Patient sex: F
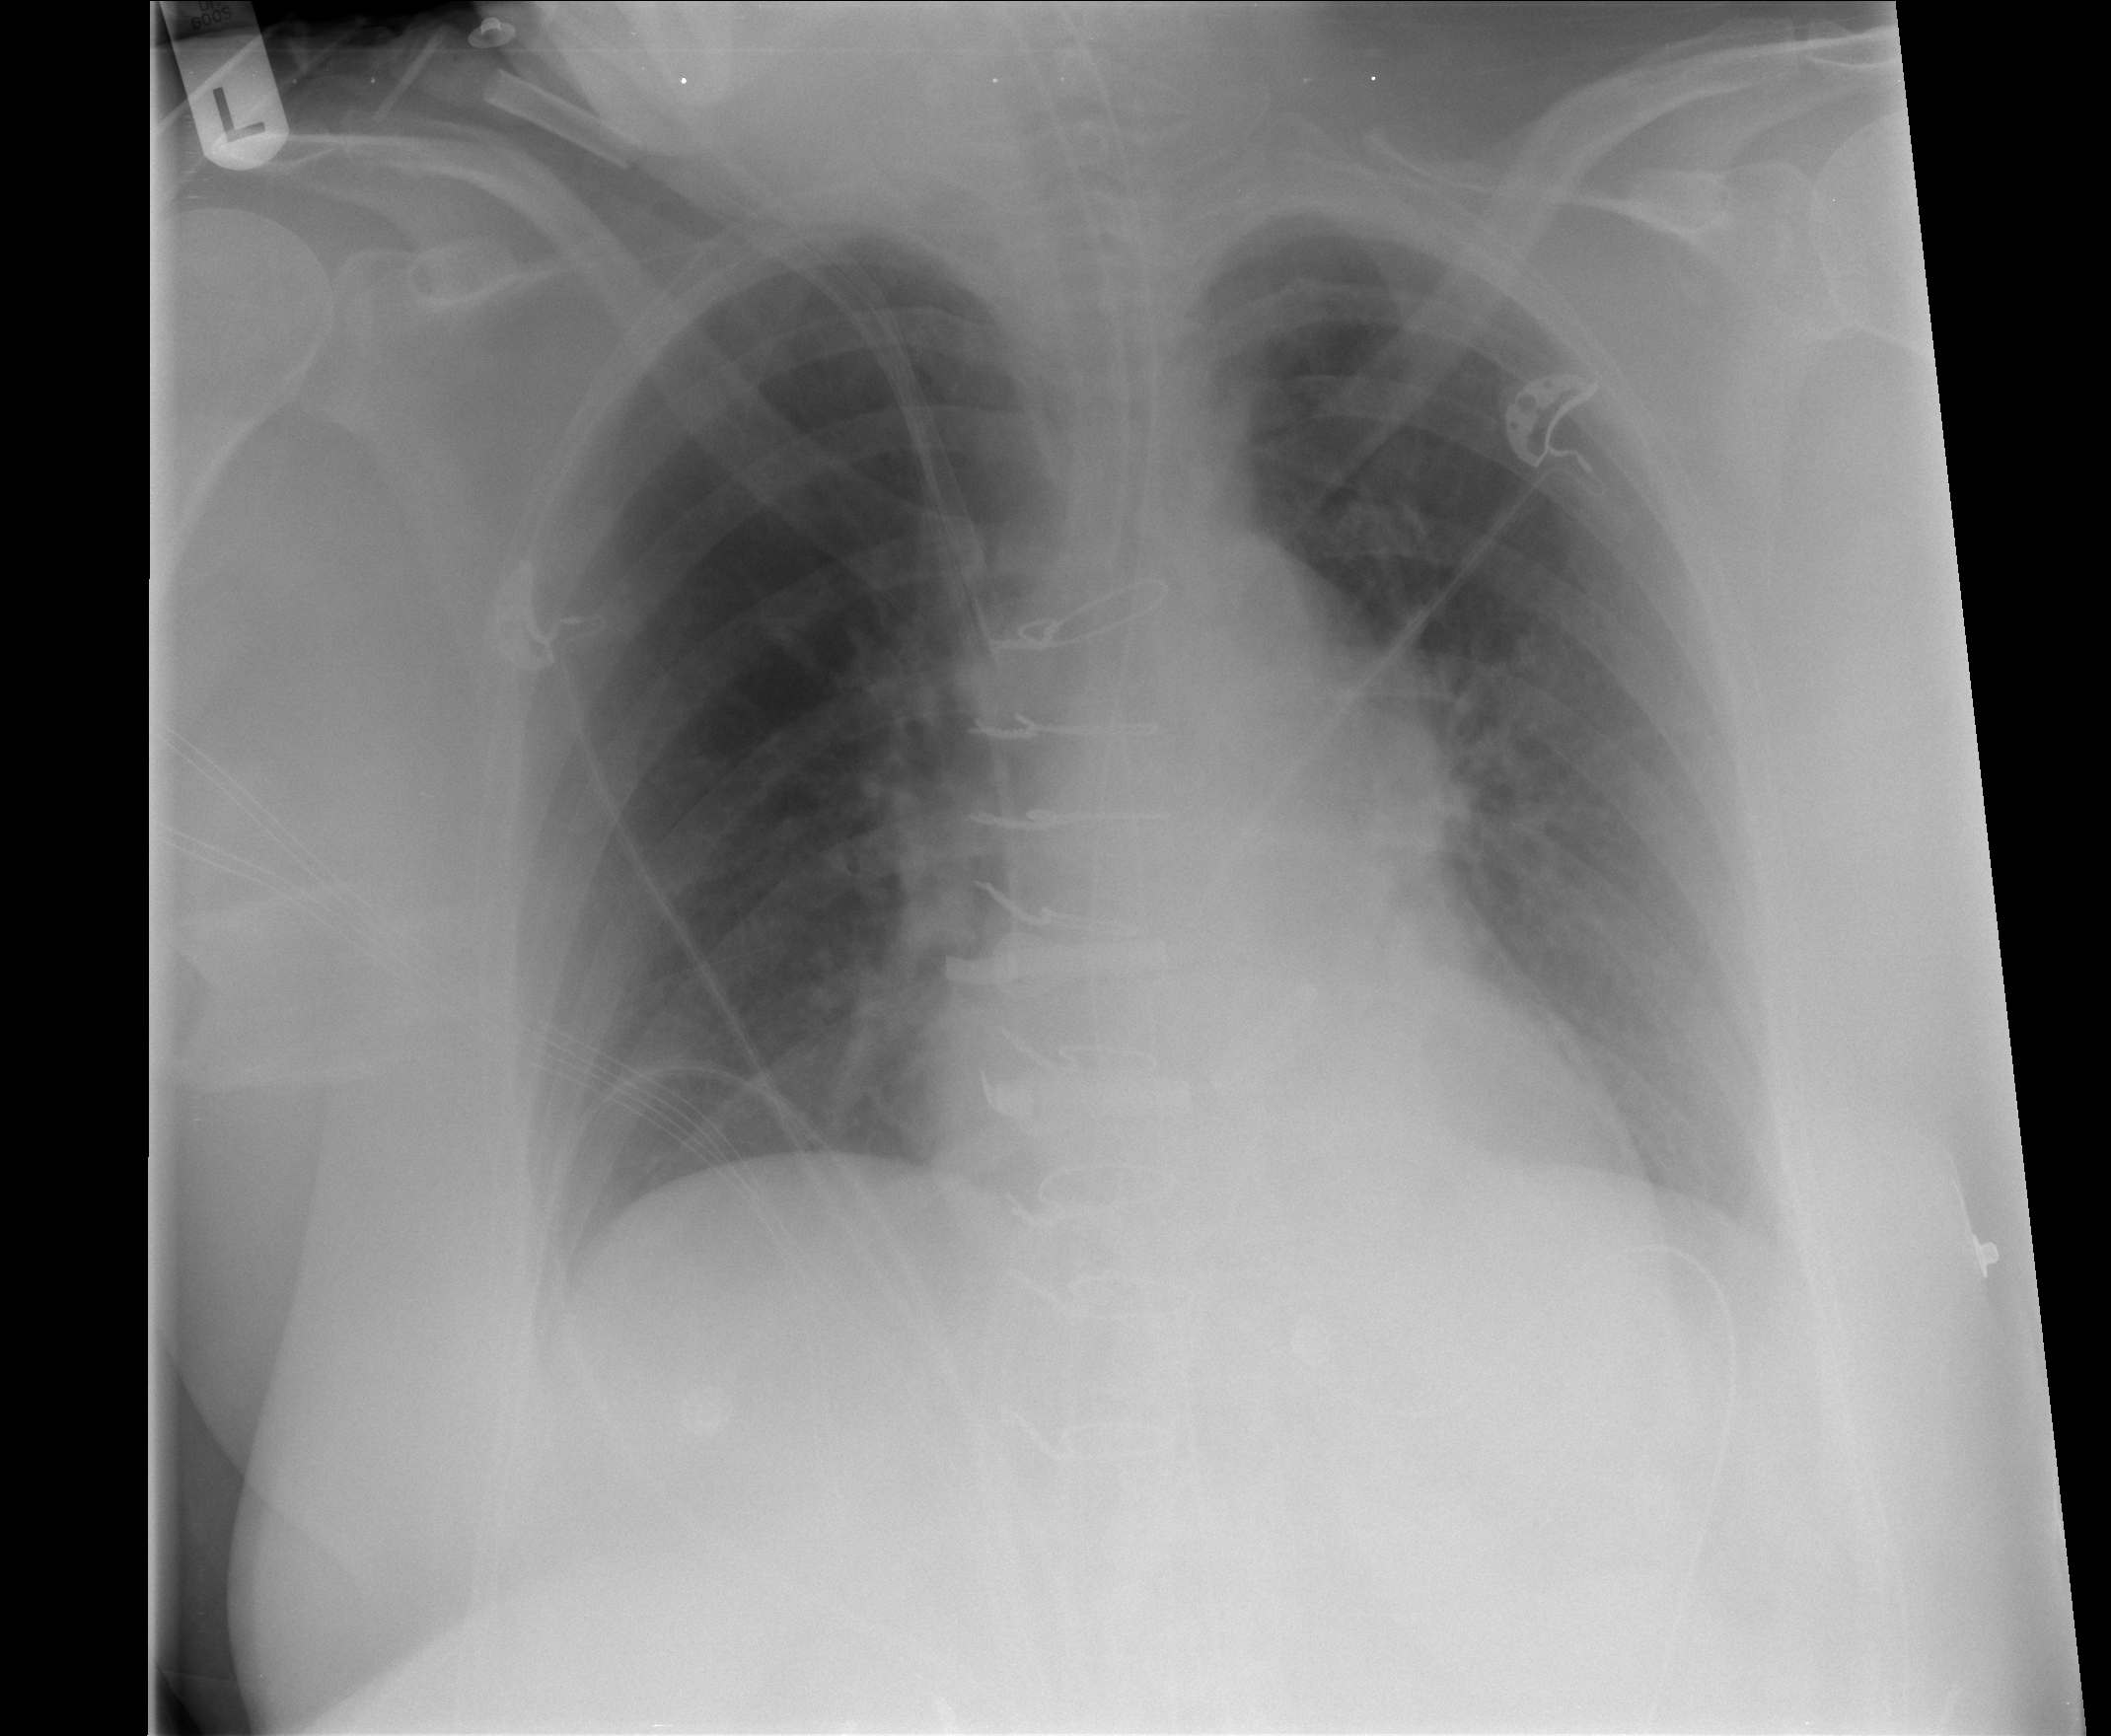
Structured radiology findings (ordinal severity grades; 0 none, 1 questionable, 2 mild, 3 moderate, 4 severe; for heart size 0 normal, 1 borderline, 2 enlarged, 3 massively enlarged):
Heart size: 0
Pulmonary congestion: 0
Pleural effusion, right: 0
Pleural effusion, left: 2
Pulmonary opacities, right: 0
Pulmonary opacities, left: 0
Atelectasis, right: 0
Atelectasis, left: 0